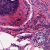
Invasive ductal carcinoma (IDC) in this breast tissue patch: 0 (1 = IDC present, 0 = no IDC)